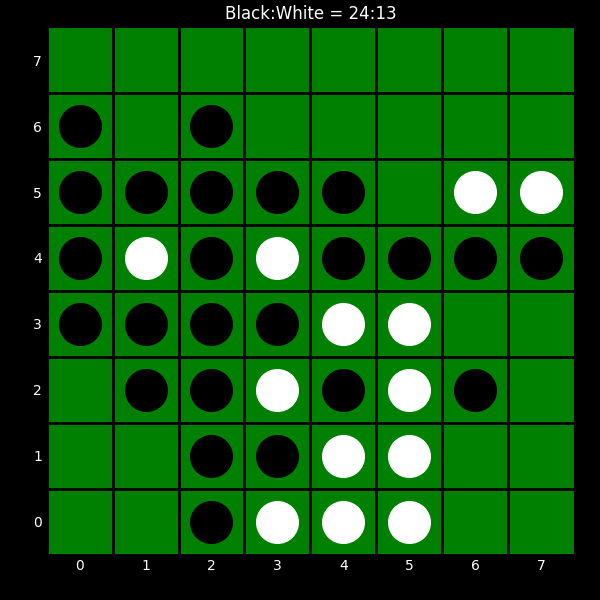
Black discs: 24
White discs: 13